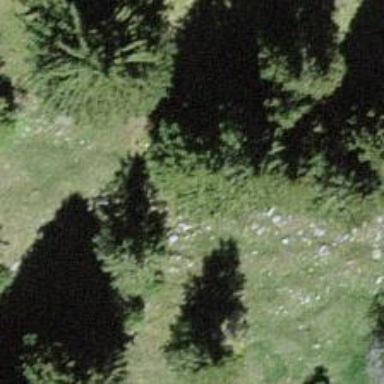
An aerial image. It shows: Needle-leaved tree in nature.